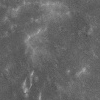
Atmospheric dust classification: not_dusty